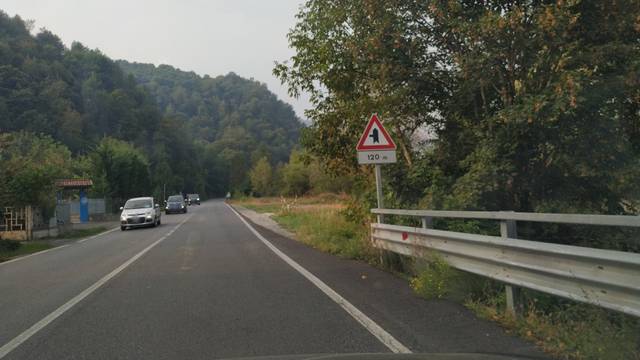
Region: Italy
Coordinates: 44.323, 7.501